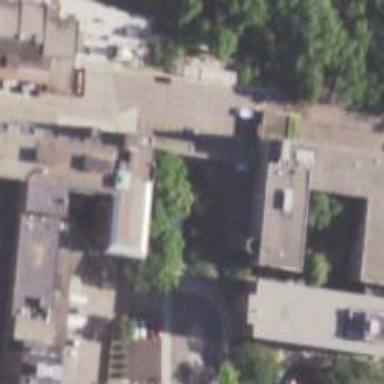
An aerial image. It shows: College building.